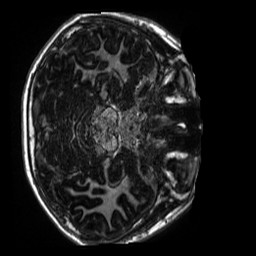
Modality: MP2RAGE
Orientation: axial
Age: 11
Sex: male
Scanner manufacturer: siemens
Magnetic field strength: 3 T
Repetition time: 4 s
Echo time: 0.00303 s